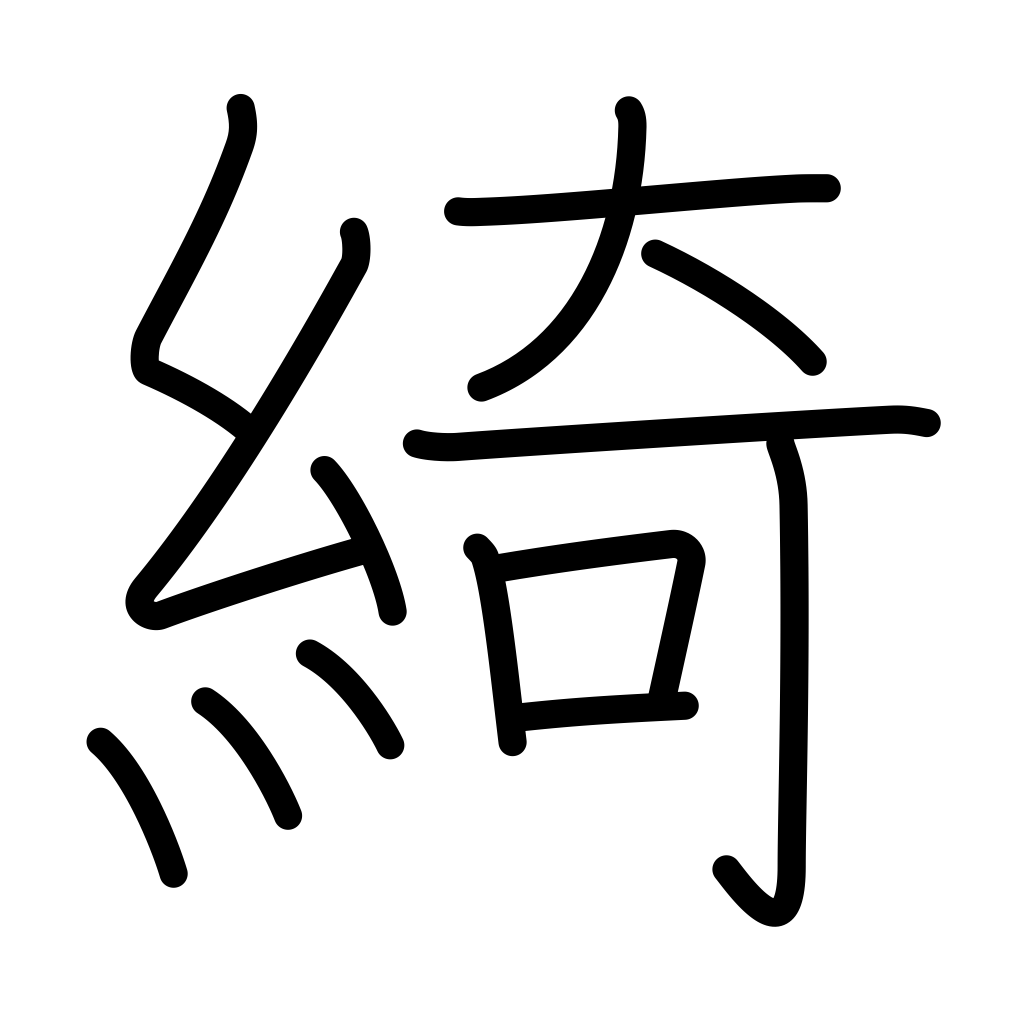
Meaning: figured cloth, beautiful